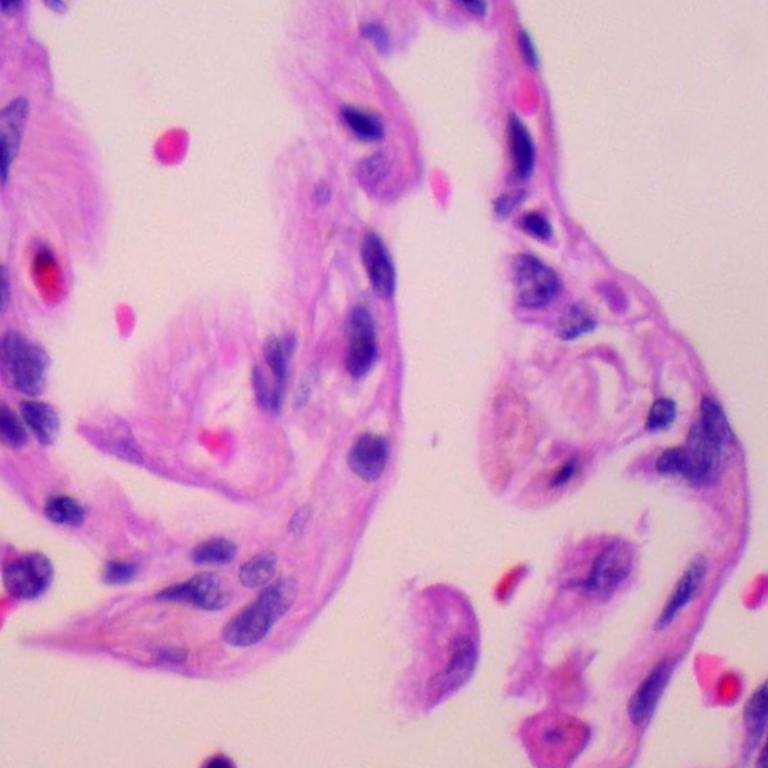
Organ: lung
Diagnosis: benign